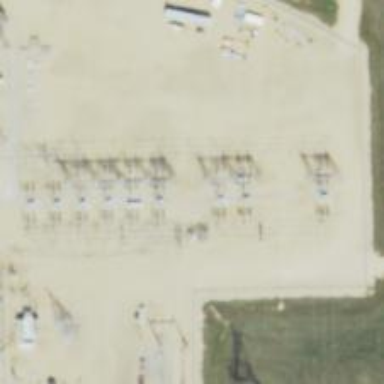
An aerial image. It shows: Switch for power supply.